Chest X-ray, AP view. Patient: 46 years old, sex M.
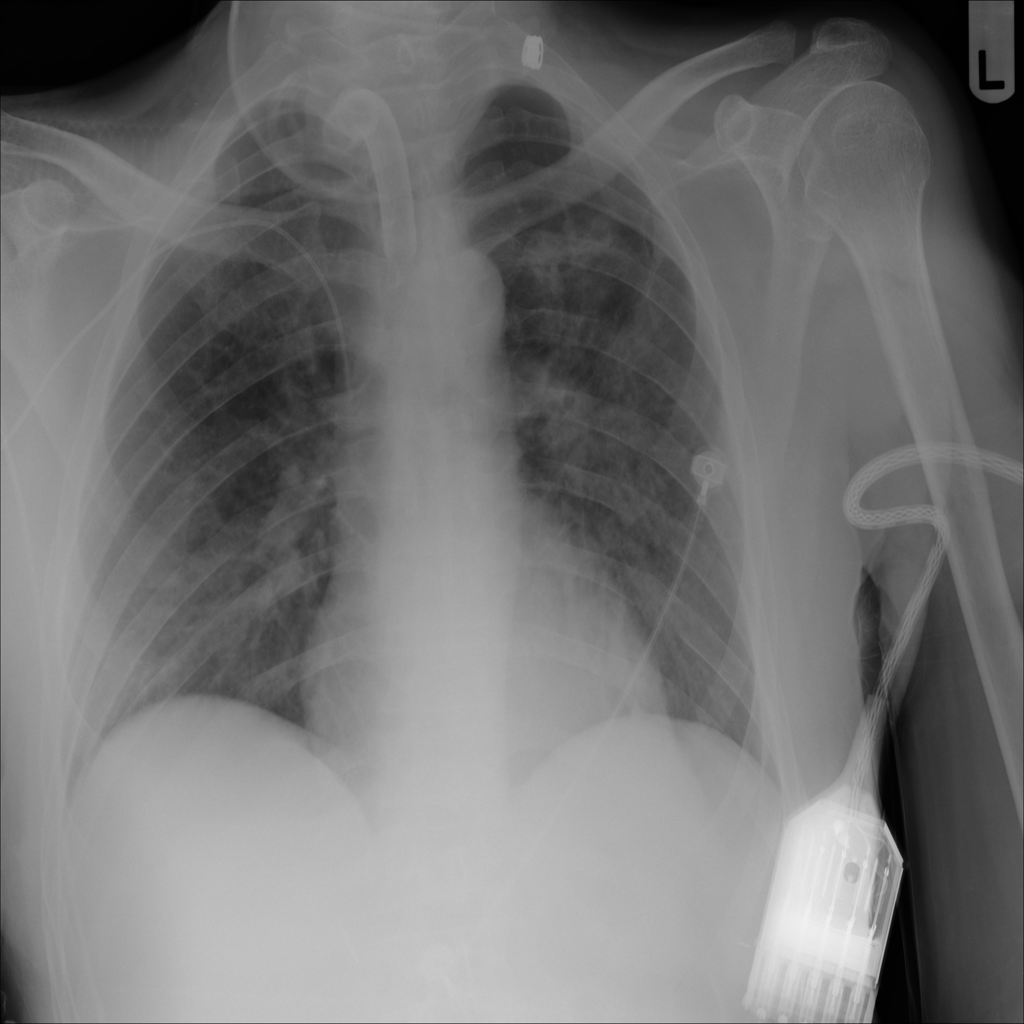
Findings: Infiltration